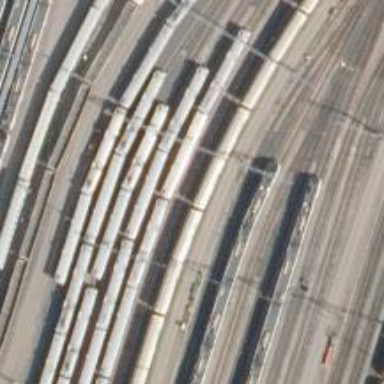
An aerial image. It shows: Railway yard with electrified contact lines.